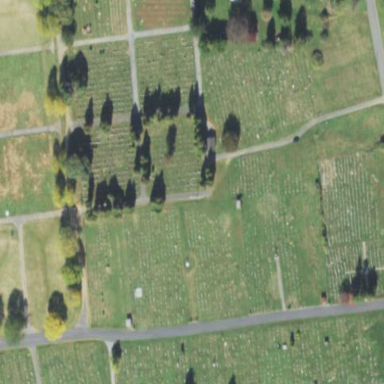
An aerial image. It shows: Cemetery.